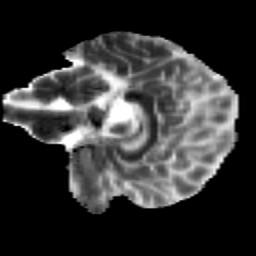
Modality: MD
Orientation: sagittal
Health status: healthy
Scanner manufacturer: siemens
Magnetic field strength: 3 T
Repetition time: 12 s
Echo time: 0.092 s